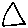
Label: triangle